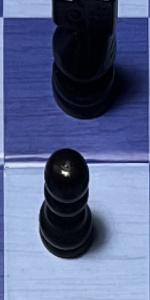
Label: Pawn_Black